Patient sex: F
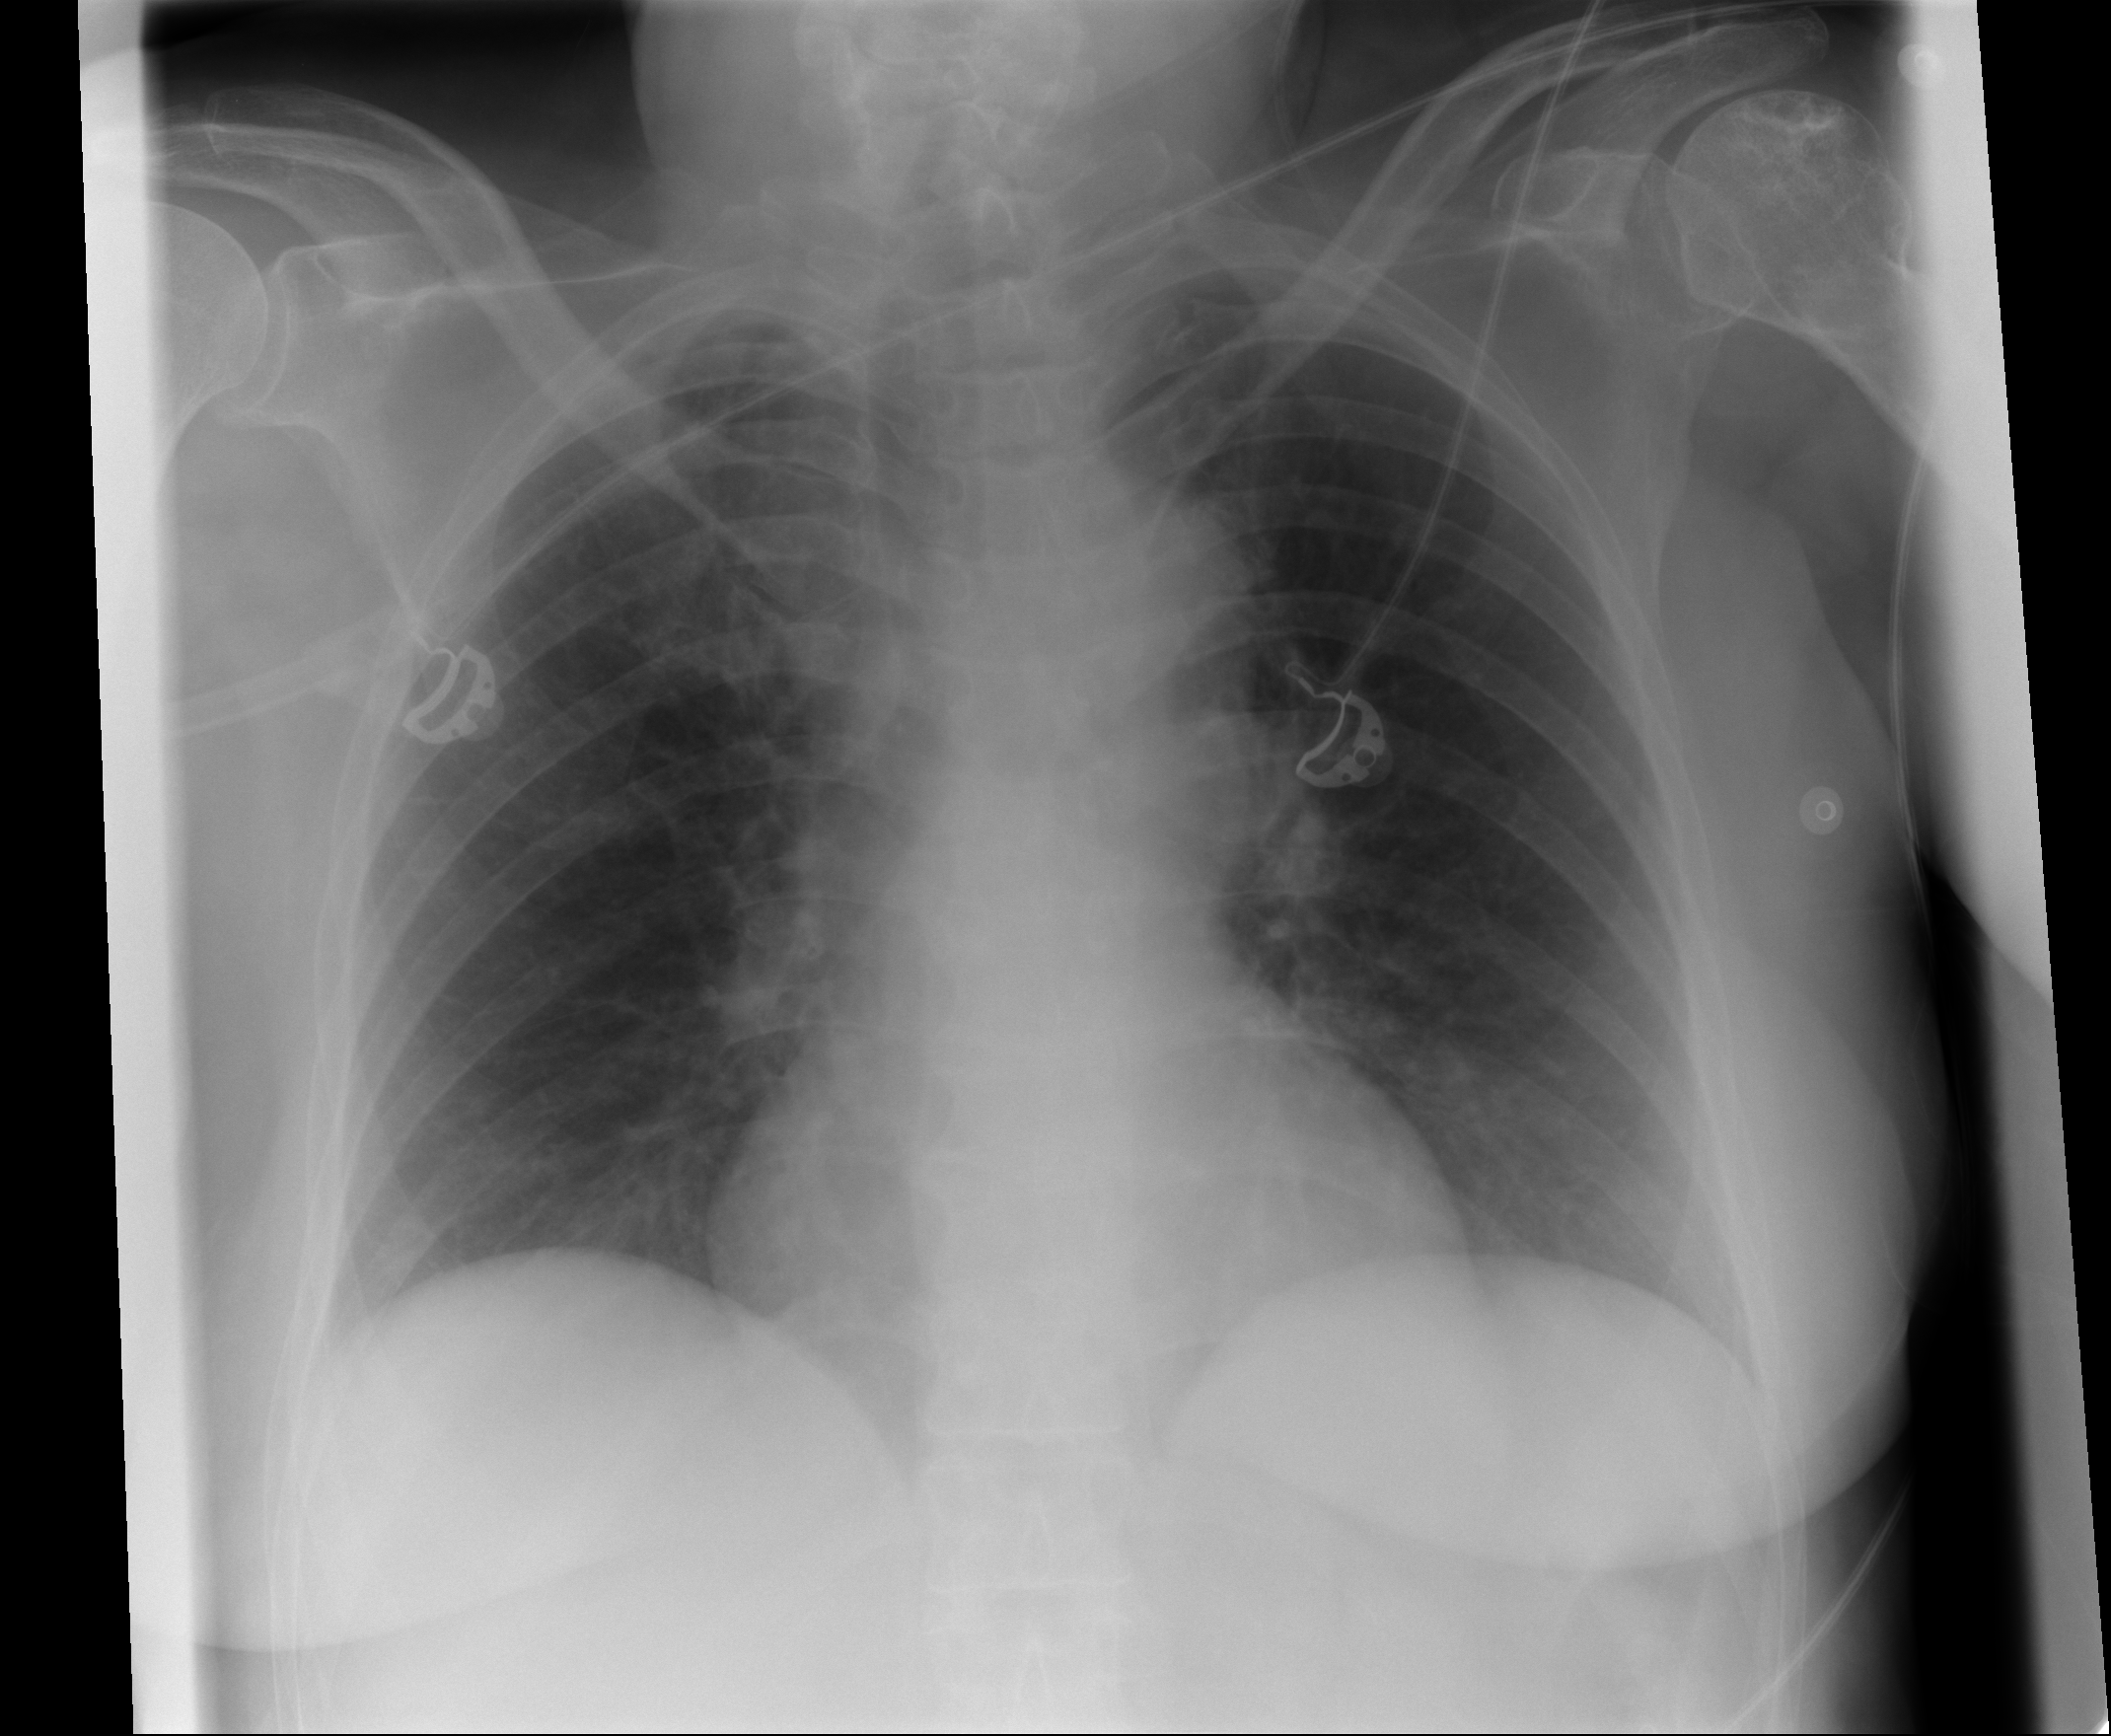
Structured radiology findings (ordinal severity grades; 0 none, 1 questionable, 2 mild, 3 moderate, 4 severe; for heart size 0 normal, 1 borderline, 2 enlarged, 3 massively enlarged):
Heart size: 0
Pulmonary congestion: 1
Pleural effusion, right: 0
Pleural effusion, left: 0
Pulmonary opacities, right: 0
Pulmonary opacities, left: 0
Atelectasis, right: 0
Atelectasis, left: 0